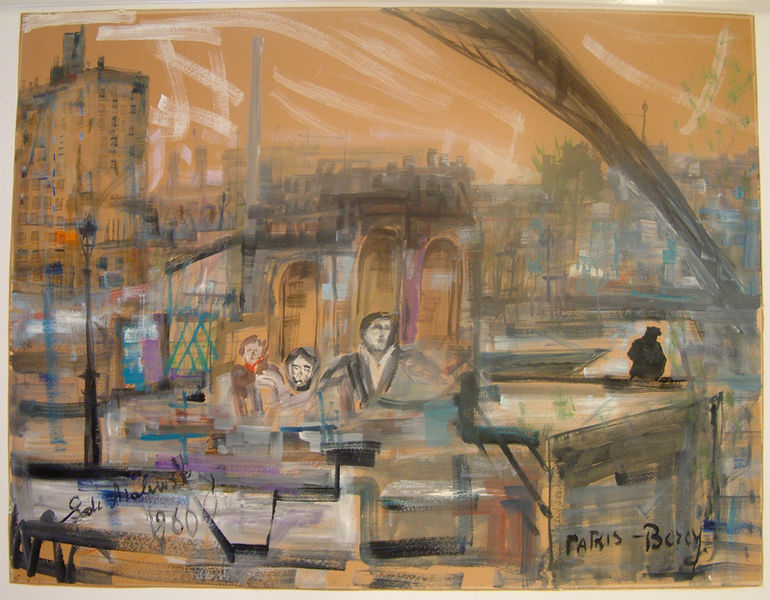
Titel: Paris-Bercy, Paris-Bercy
Künstler: Sviatoslav Malevskii-Malevich (Malewsky)
Standort: Amherst (Massachusetts, USA)
Institution: Mead Art Museum, Amherst College
Schlagwörter: arches, blue, lamp, men, people, black, gouache, green, woman, yellow, pink, brown, paris, clouds, man, sky, tree, boat, building, orange, street, trees, light, color, purple, sketch, town, city, seine, buildings, watercolor, pastel, impressionist, fish, bay, colour, modernity, paint, cityscape, fishermen, fishing, impressionistic, speed, magenta, railway, train, tan, waiting, modernism, chaos, tables, street scene, rush, cafe, traffic, dock, pier, views, 1960, fuzzy, bacy, bocy, quick, loud, ferry, paris bay, fisherman, hurry